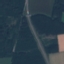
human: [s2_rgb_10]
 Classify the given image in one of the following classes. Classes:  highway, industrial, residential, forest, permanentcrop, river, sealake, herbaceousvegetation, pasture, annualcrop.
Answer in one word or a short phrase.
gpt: Highway